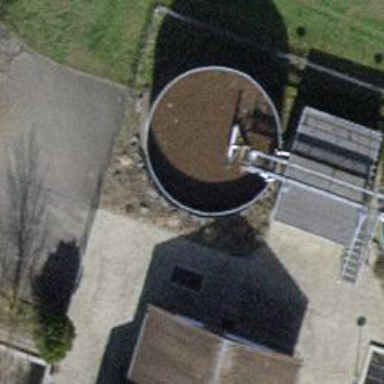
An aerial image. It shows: Wastewater plant.